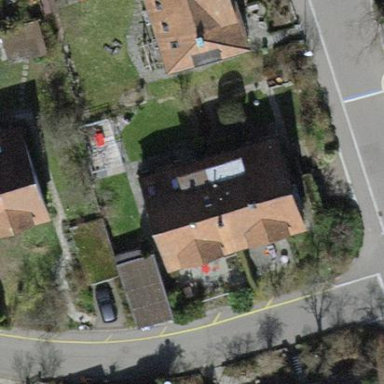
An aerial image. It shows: Building with tiled roof.